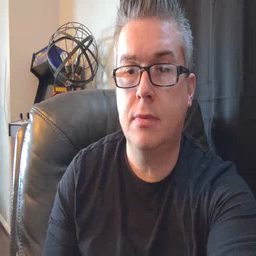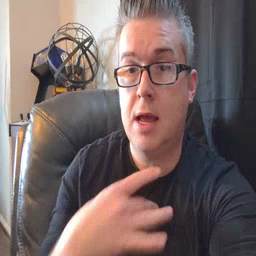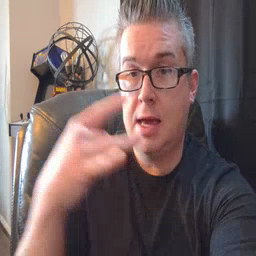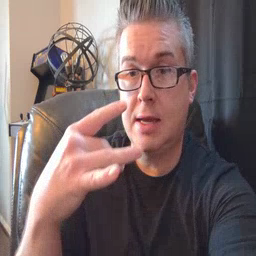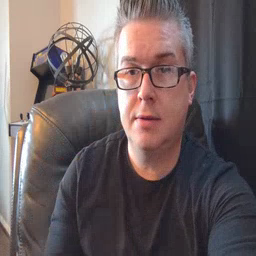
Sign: like